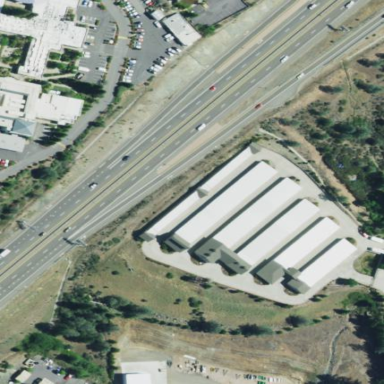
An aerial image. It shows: Storage rental shop.